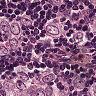
Metastatic tissue present: yes